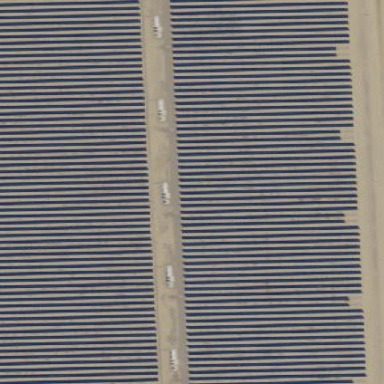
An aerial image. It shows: Solar power plant enclosed by fence.